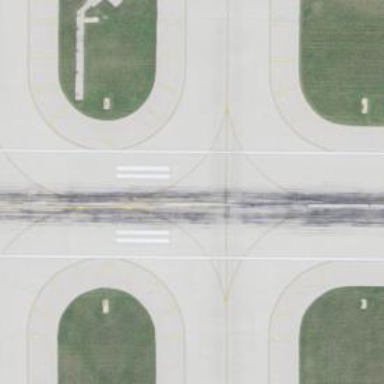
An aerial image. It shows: Image of taxiway at airport.